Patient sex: M
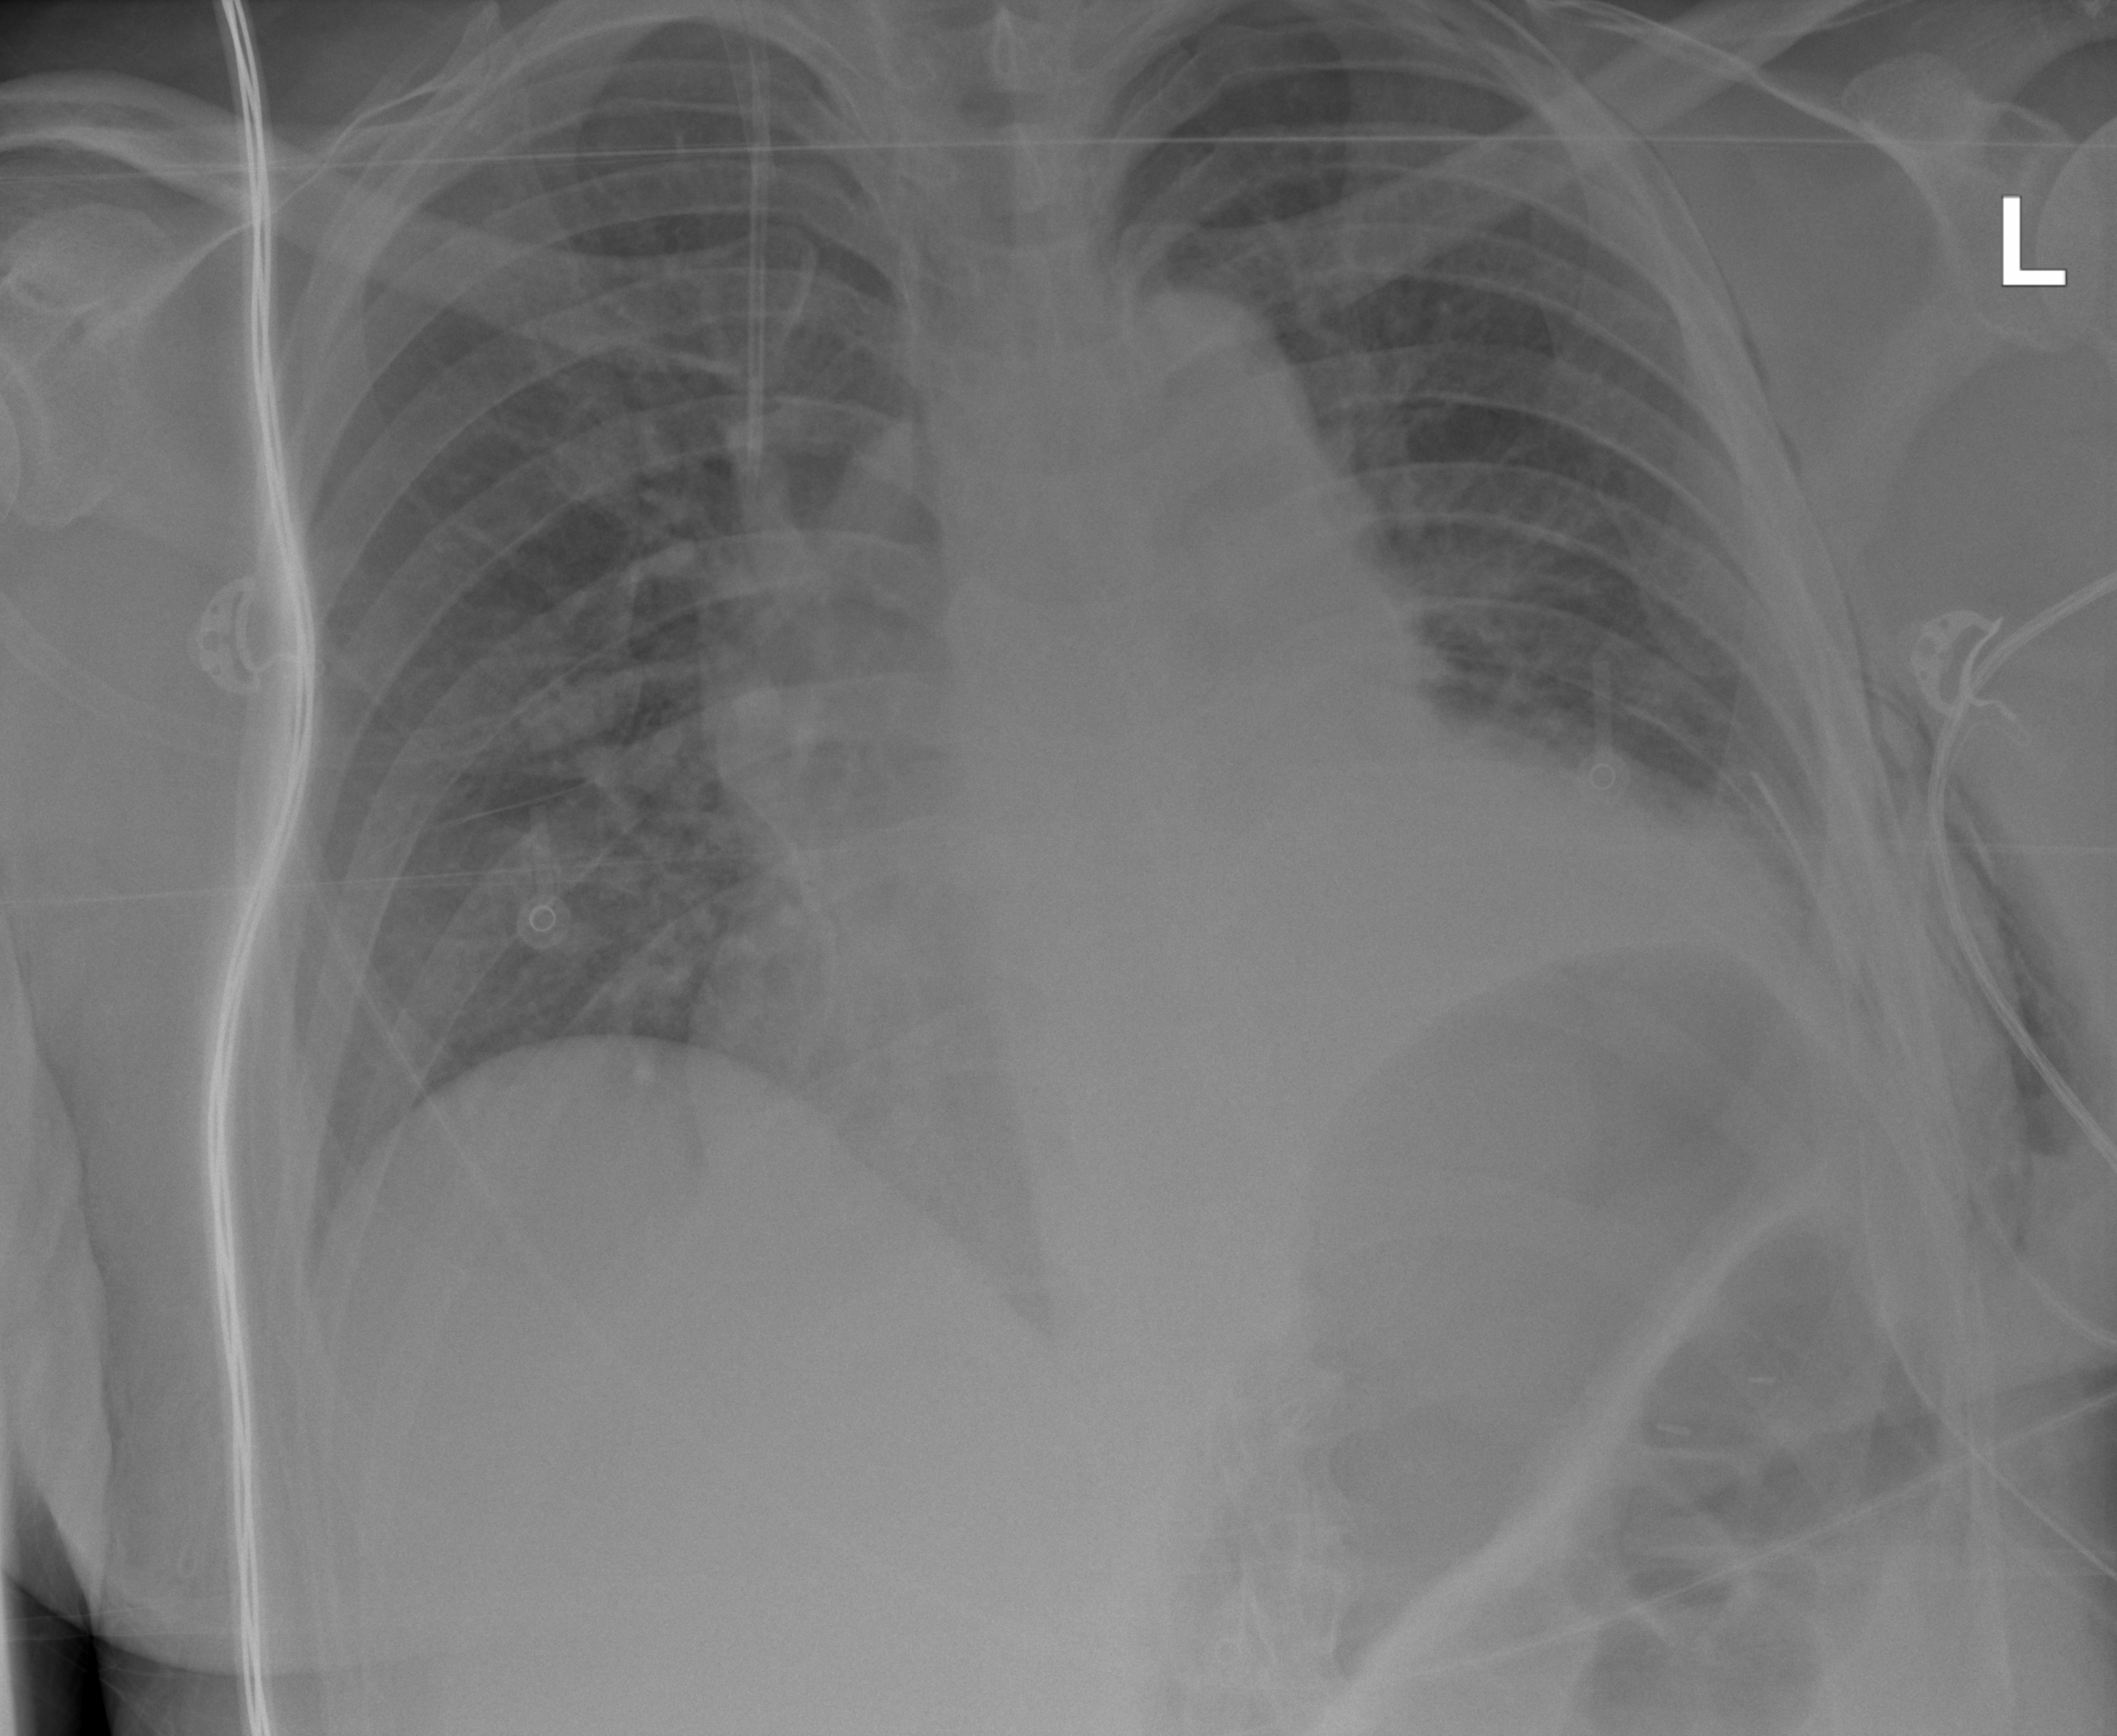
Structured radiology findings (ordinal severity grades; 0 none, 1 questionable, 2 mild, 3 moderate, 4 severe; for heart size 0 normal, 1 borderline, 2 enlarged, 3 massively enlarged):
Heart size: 2
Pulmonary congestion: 0
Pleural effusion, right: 0
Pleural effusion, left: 2
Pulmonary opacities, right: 0
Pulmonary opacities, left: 0
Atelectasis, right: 0
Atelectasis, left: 2